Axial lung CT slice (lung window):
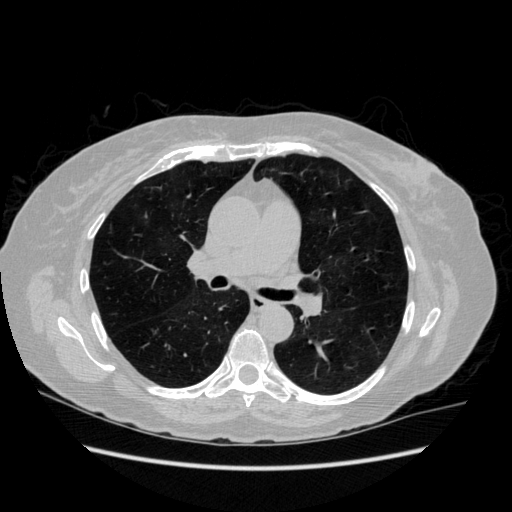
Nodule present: no